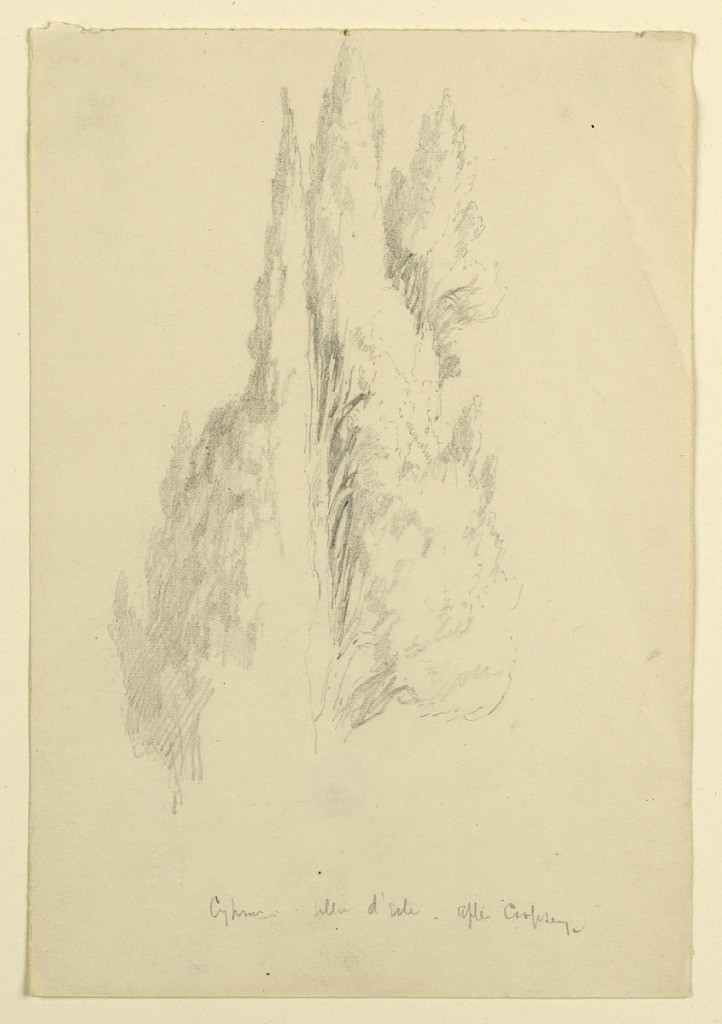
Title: Cypress, Villa d'Este, After Cropsey
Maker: Daniel Huntington, American, 1816–1906
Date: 1857–58
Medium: Graphite on cream wove paper
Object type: Drawing
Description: Sketch of the tops of a group of cypress trees. Verso: Part of a scroll.